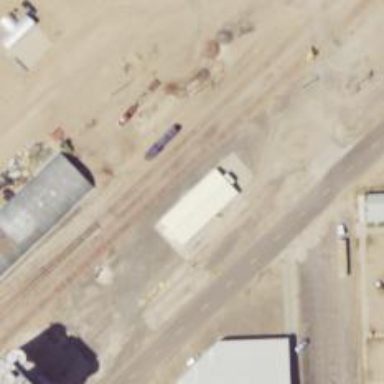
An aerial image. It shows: Railway service station.